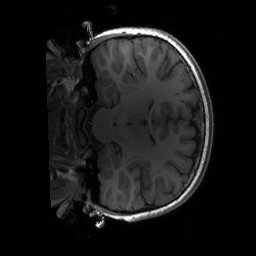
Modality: T1w
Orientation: coronal
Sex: male
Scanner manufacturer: siemens
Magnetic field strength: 3 T
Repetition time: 1.9 s
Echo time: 0.00243 s